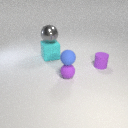
small blue rubber sphere above small purple rubber sphere